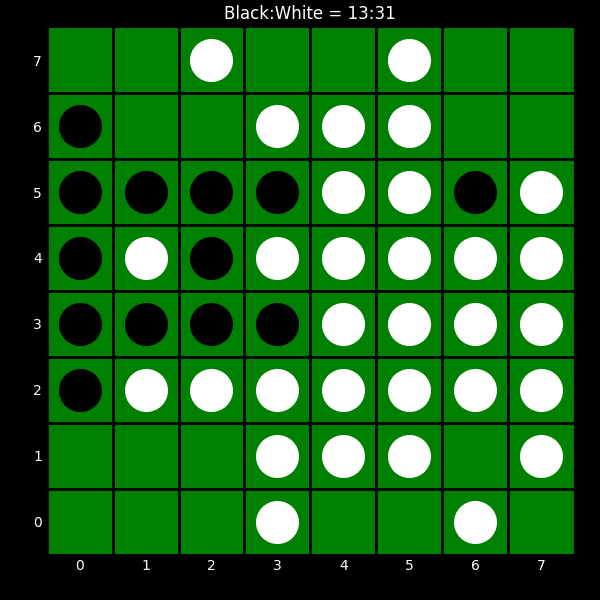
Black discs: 13
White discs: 31